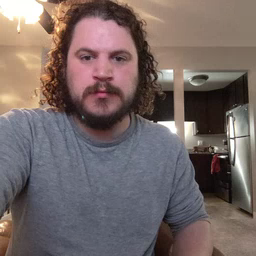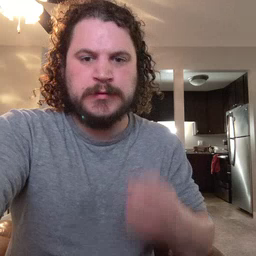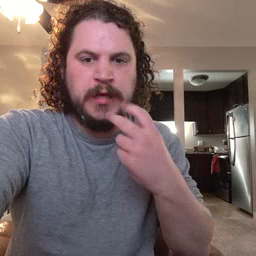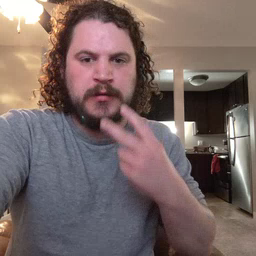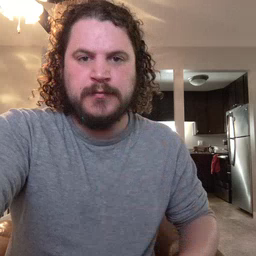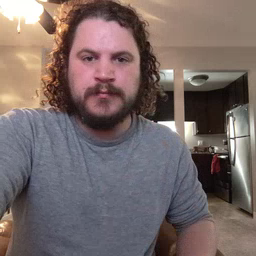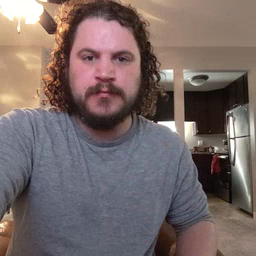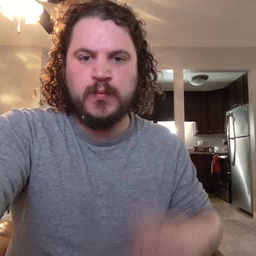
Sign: snack